Aerial crown-view tile of a tropical tree (Barro Colorado Island, Panama), acquired 20250818:
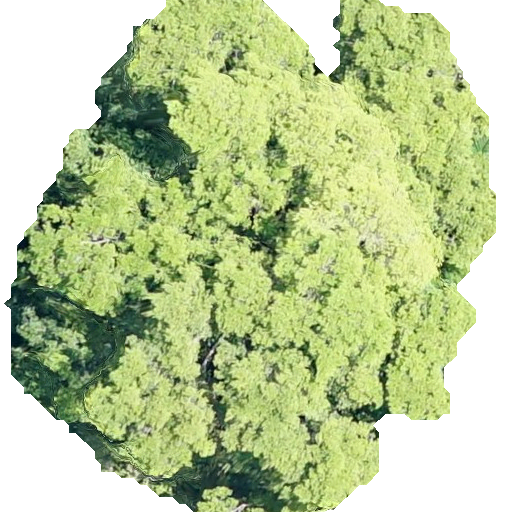
Species: Terminalia amazonia
GBIF accepted scientific name: Terminalia amazonica
Crown area: 277.414 m²